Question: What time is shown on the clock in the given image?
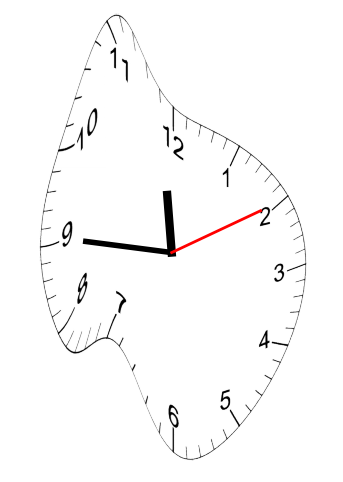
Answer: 11:45:10